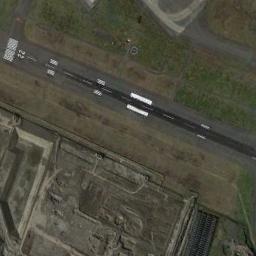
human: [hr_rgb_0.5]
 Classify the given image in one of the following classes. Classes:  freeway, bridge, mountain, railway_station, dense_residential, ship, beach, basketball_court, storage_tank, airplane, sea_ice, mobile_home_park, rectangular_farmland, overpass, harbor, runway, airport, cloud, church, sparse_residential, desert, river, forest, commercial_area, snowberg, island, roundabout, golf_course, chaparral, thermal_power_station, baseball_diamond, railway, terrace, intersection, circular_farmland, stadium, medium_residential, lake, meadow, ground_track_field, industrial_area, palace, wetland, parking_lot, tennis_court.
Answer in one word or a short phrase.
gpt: runway